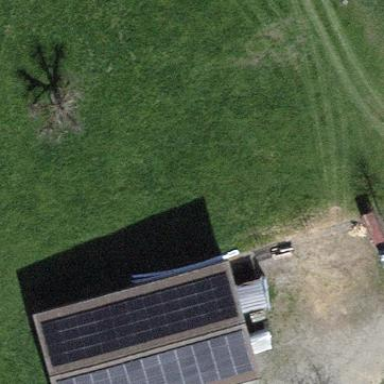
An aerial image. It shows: Shed.